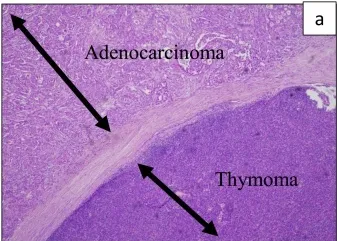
The pathological finding of this tumor. The tumor cells were mainly composed of papillary adenocarcinoma cells and type A thymoma (a).
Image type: pathology (h&e)